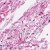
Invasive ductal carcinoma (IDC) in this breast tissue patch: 0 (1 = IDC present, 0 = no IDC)